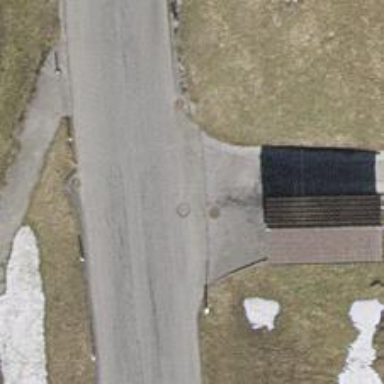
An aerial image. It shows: Tertiary road with asphalt surface.